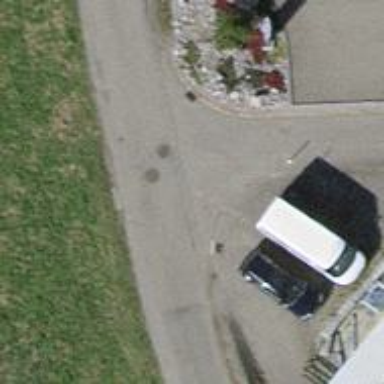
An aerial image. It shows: Asphalt road in residential area.